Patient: sex M, age 61
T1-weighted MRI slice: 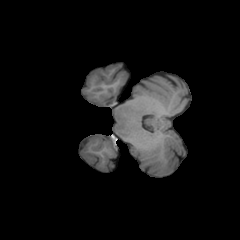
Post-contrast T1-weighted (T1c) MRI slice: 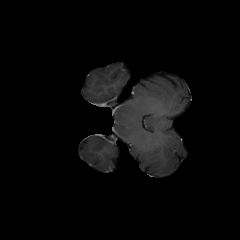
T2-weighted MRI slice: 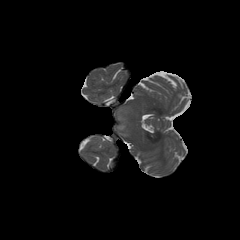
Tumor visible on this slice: yes
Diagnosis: Astrocytoma, IDH-wildtype
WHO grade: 3